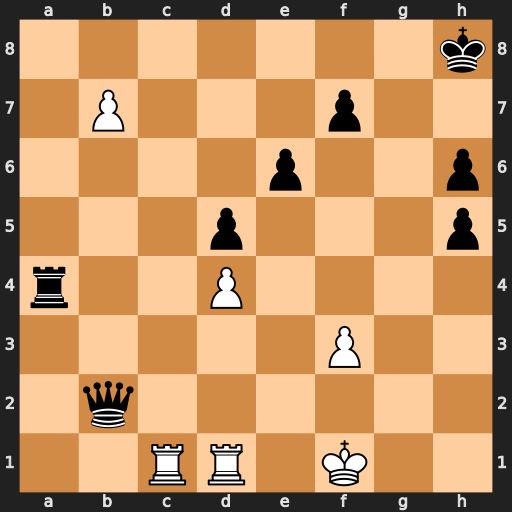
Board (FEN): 7k/1P3p2/4p2p/3p3p/r2P4/5P2/1q6/2RR1K2
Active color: w
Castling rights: -
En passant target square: -
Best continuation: Rc8+ Kg7 b8=Q Qxb8 Rxb8